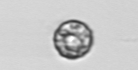
Label: coccolithophorid